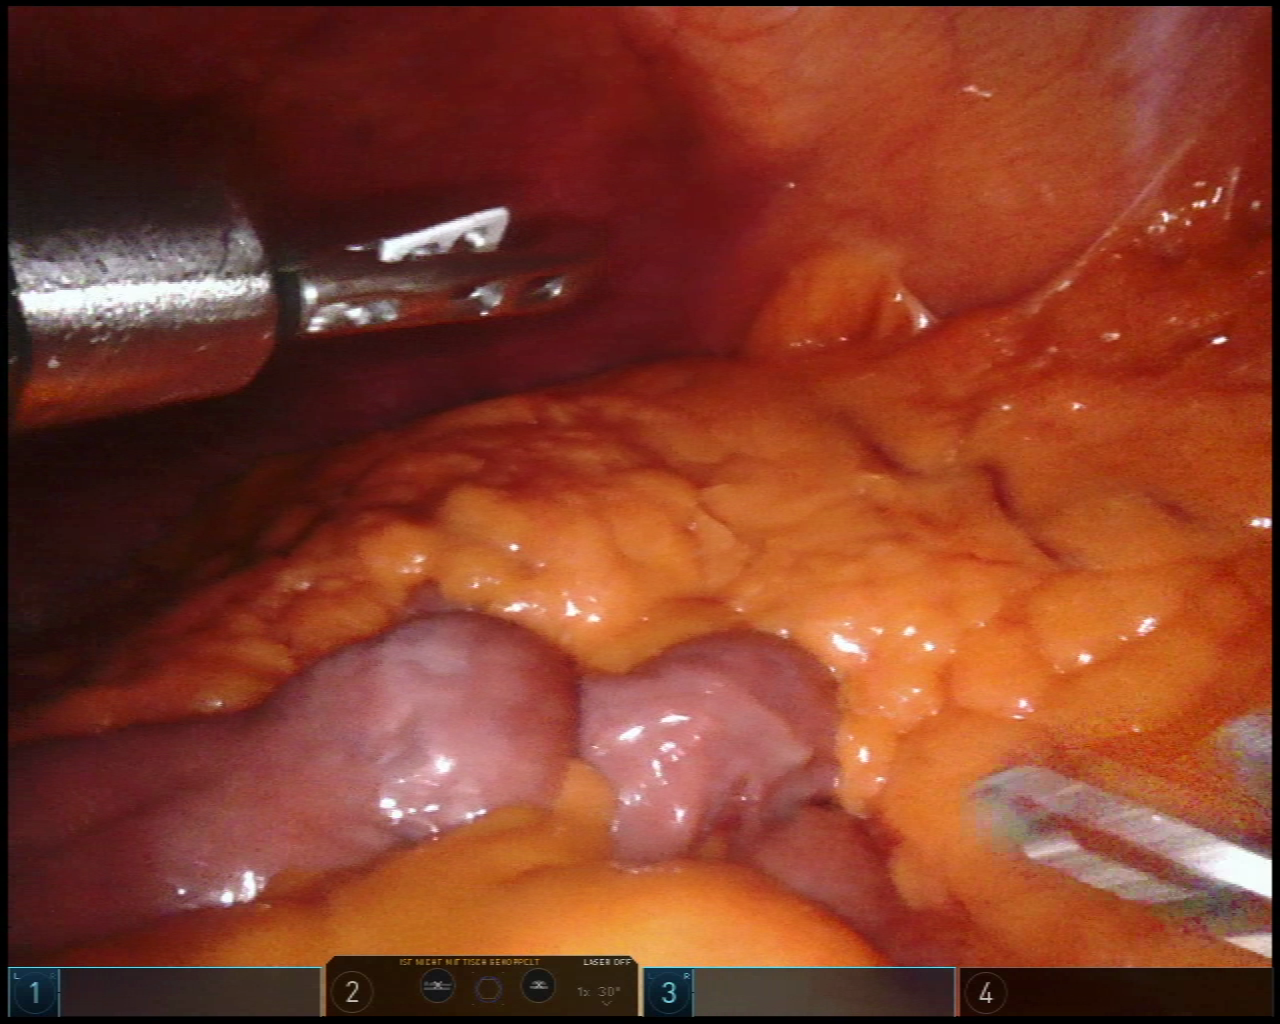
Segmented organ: small_intestine
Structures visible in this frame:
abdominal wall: yes
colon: no
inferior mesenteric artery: no
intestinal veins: no
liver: no
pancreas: no
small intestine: yes
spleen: no
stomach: no
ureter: no
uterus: no
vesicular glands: no